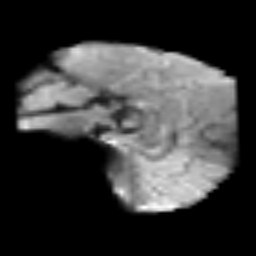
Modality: T2w
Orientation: sagittal
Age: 51
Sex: female
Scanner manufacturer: siemens
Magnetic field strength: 3 T
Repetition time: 3.2 s
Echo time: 0.081 s